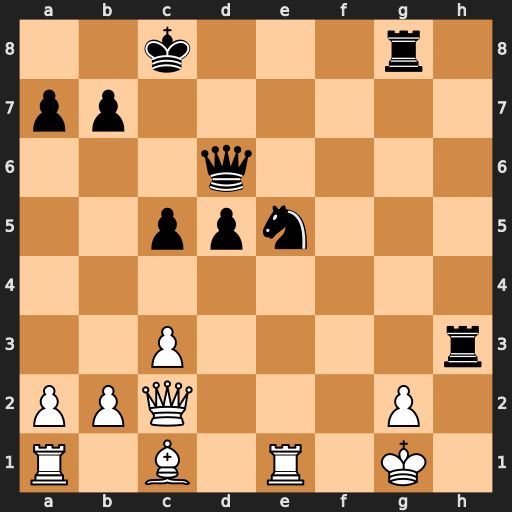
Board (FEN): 2k3r1/pp6/3q4/2ppn3/8/2P4r/PPQ3P1/R1B1R1K1
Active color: w
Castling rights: -
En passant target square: -
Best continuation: Qf5+ Qd7 Rxe5